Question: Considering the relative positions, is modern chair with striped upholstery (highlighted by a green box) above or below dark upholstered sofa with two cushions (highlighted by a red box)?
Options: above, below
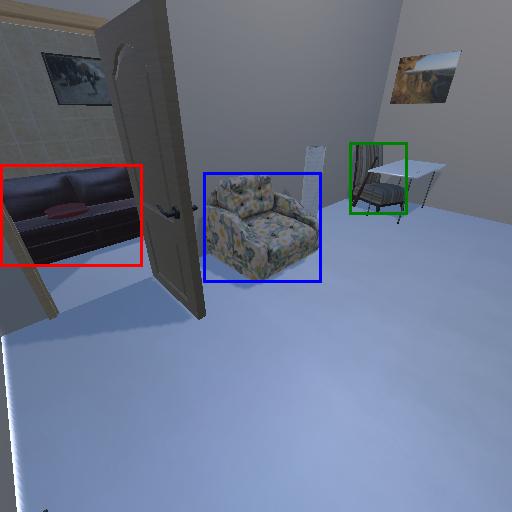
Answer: above